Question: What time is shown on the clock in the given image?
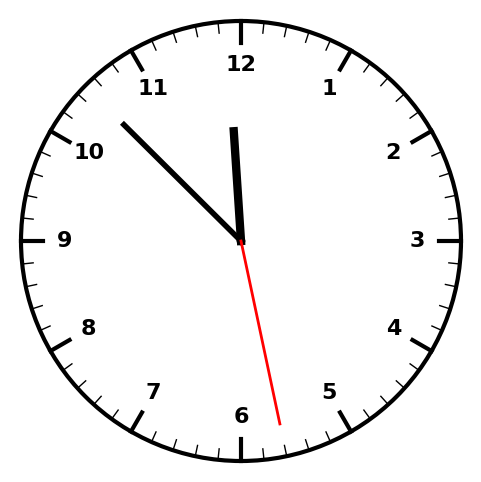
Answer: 11:52:28